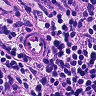
Metastatic tissue present: yes